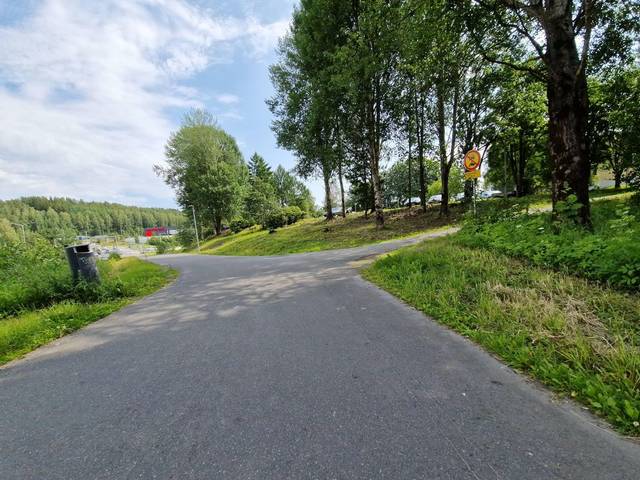
Region: Finland
Coordinates: 62.882, 27.639